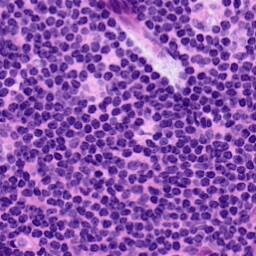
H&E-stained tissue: LymphNode